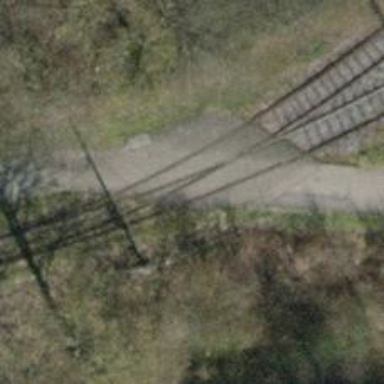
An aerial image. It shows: Crossing for the railway.